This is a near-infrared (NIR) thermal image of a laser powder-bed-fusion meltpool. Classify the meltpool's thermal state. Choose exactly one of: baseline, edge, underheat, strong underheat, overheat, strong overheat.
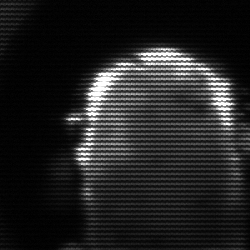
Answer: baseline